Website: macys
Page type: payment
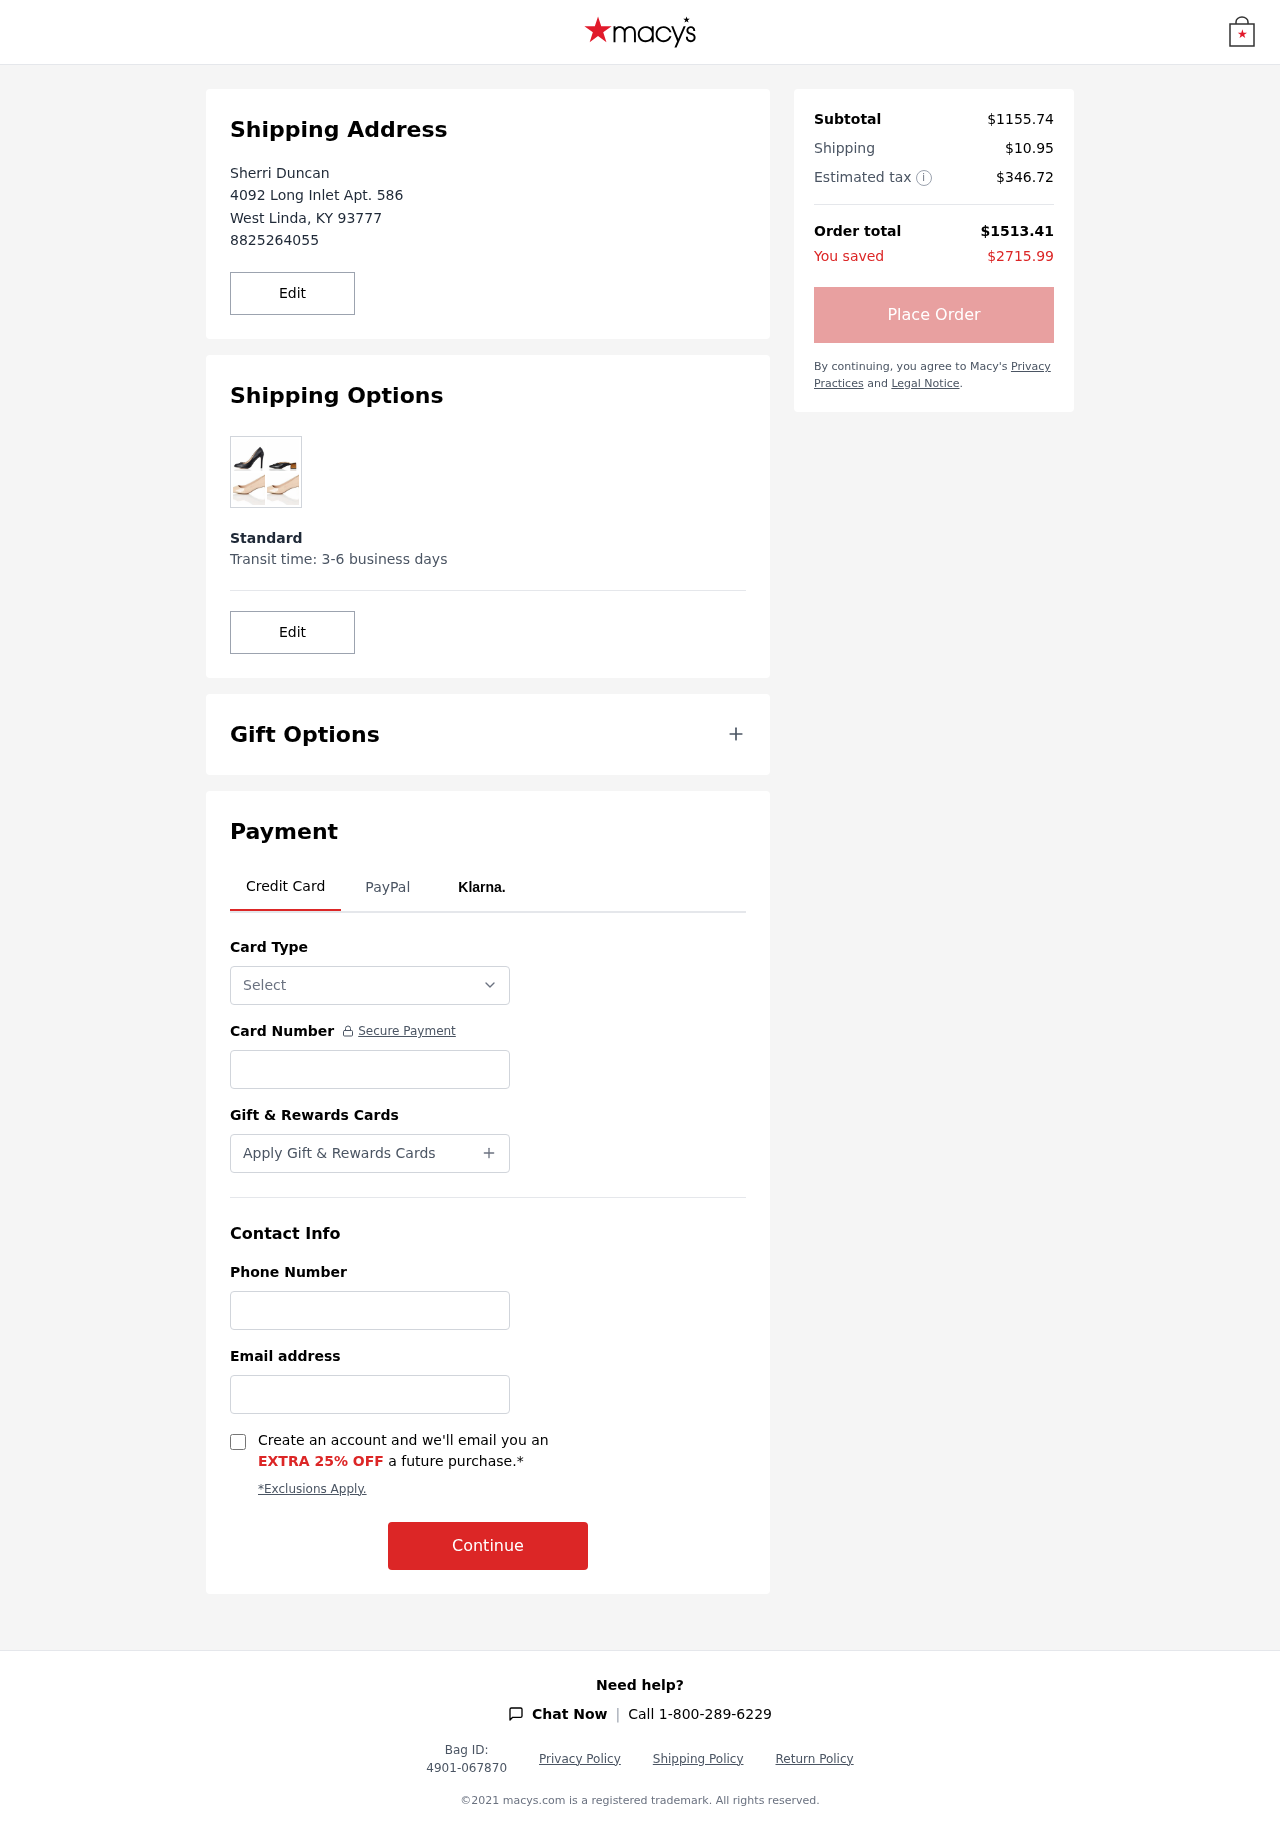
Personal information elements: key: PII_CARD_NUMBER
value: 3423 1619 9877 322
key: PII_CARD_TYPE
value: American Express
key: PII_CITY
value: West Linda
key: PII_EMAIL
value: sherri.duncan@hotmail.com
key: PII_FULLNAME
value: Sherri Duncan
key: PII_PHONE
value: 8825264055
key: PII_POSTCODE
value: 93777
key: PII_STATE_ABBR
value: KY
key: PII_STREET
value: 4092 Long Inlet Apt. 586
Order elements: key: ORDER_SUBTOTAL
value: $1155.74
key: ORDER_SHIPPING_COST
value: $10.95
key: ORDER_TAX
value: $346.72
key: ORDER_TOTAL
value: $1513.41
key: ORDER_SAVINGS
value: $2715.99